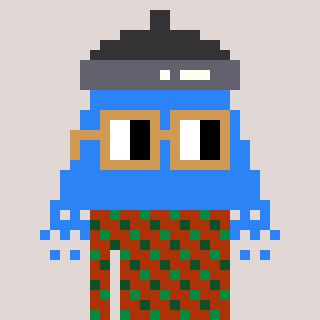
a pixel art character with square brown glasses, a shower-shaped head and a hotbrown-colored body on a warm background